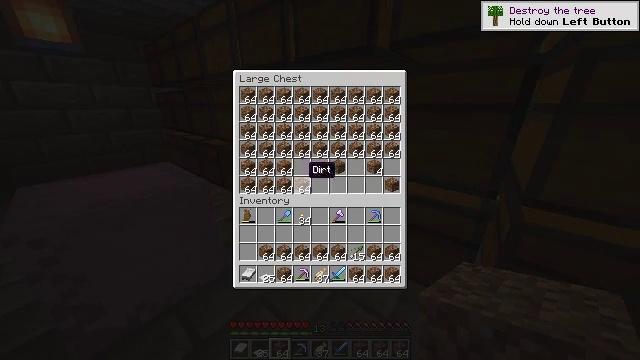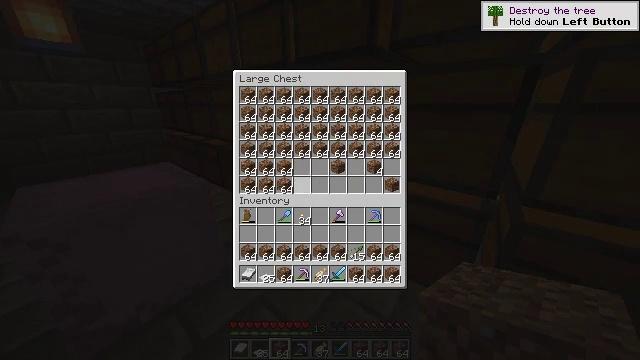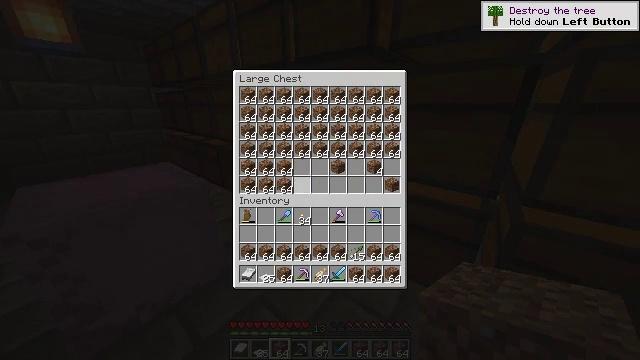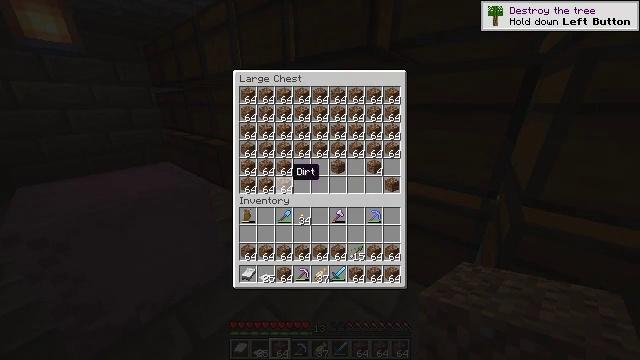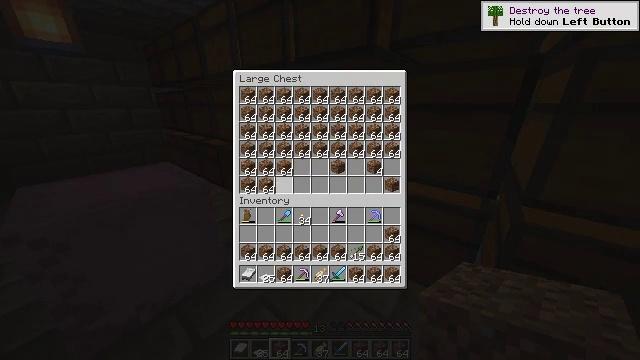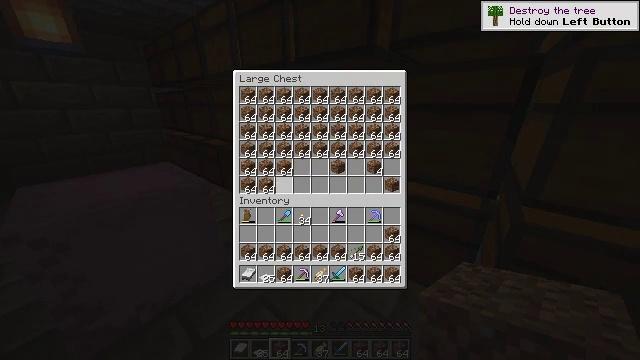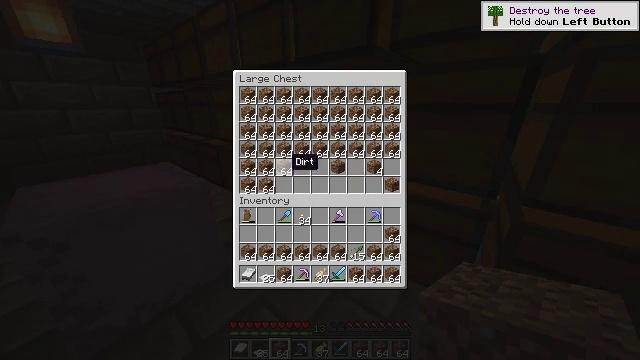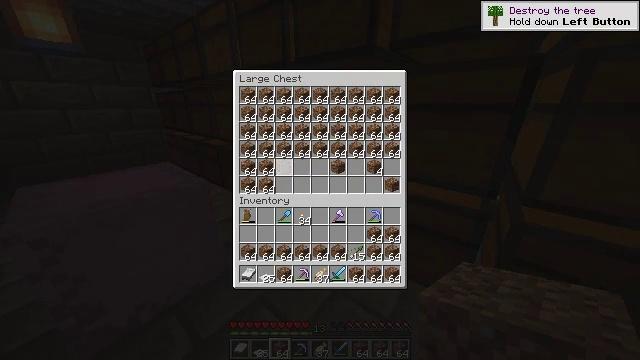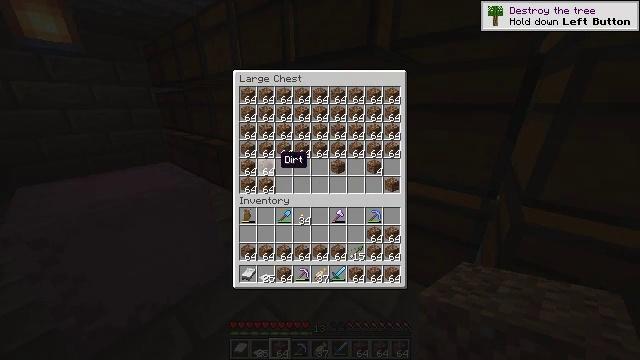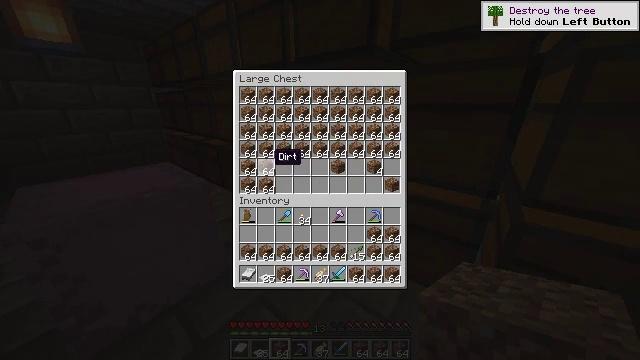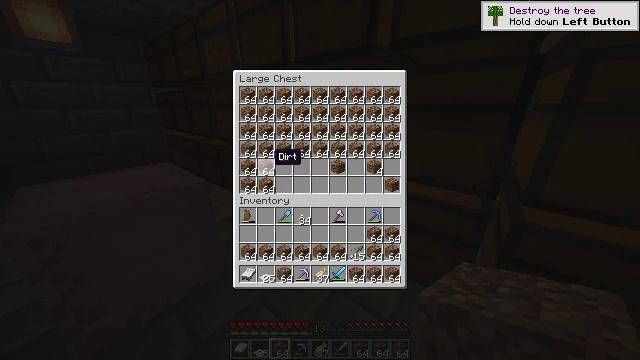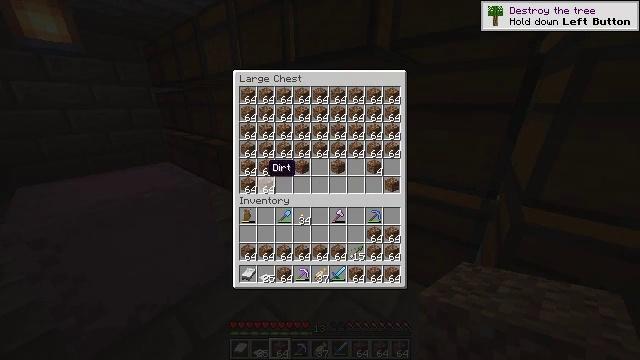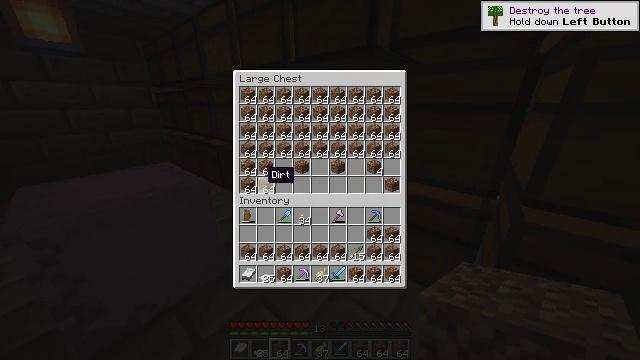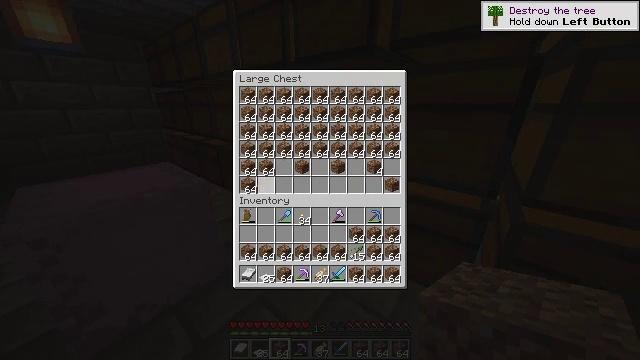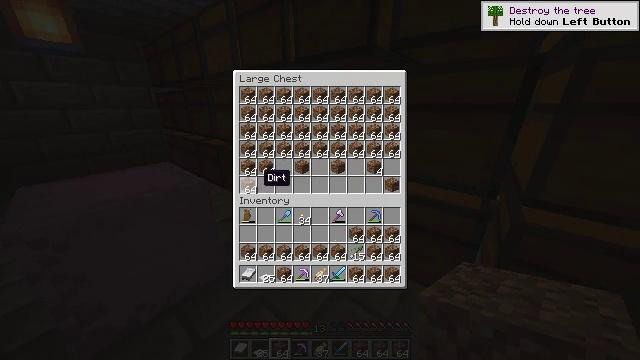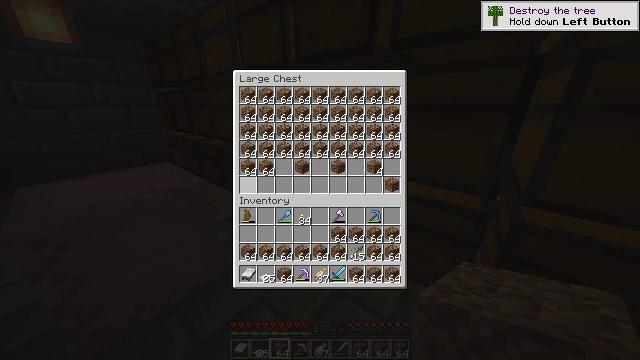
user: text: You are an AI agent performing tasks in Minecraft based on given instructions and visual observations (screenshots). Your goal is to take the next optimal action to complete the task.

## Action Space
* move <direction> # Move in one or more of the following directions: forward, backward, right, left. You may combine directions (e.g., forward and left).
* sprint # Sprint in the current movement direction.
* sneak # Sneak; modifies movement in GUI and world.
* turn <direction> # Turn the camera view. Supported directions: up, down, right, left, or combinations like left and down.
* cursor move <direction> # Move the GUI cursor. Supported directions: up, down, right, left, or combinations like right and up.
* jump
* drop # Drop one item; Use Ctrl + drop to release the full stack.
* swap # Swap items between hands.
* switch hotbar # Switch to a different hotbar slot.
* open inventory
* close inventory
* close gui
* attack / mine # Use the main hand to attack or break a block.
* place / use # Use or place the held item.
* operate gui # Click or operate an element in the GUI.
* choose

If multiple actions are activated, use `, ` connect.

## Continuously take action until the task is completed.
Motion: motion action
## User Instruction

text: Break the shulker box to collect it.
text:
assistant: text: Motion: sneak, choose
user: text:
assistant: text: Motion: sneak, choose
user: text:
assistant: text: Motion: sneak, cursor move left
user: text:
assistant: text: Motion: sneak, choose
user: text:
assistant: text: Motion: sneak, choose
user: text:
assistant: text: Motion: sneak, cursor move up
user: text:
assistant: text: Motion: sneak, choose
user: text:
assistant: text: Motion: sneak, cursor move left, choose
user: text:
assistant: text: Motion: sneak, choose
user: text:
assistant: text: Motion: sneak, choose
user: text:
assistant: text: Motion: sneak, cursor move down
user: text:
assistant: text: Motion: sneak, cursor move down
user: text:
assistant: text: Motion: sneak, choose
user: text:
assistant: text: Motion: sneak
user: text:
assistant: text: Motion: sneak, cursor move left, choose
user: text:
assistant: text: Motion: sneak, choose
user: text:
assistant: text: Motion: sneak, cursor move up
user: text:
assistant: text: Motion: sneak
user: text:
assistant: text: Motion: sneak, choose
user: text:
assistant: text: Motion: sneak, cursor move right, choose
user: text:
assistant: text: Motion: sneak, cursor move right
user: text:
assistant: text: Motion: sneak
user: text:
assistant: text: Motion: sneak, choose
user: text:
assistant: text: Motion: sneak, choose
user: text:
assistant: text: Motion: sneak, cursor move up
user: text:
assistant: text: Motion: sneak, cursor move left and up
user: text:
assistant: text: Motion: sneak
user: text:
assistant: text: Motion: sneak
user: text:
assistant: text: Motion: sneak
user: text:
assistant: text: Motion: sneak